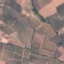
Land use / land cover: PermanentCrop